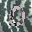
Label: 0